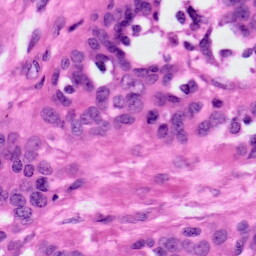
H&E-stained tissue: Ovarian